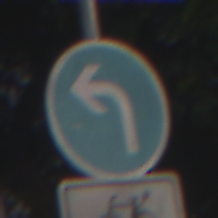
Verkehrszeichen: VorgeschriebeneFahrtrichtungLinks
Zusatzzeichen unten: EinspurigeFahrzeugeFrei4
Umgebung: Outdoor, Suburban
Tageszeit: Night
Wetter: PartlyCloudy
Licht: Artificial
Jahreszeit: NotSpecified
Kontrast: HighContrast